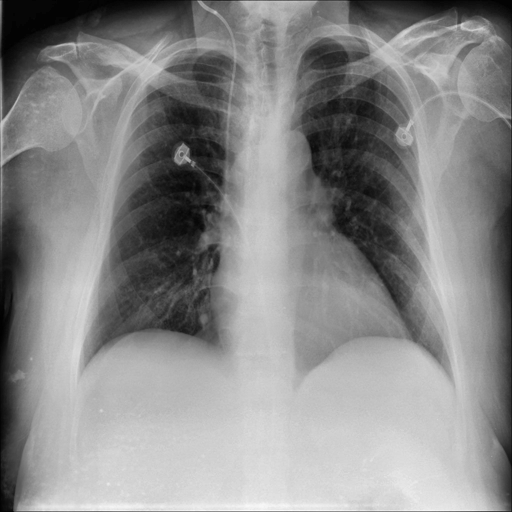
Finding: NORMAL